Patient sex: F
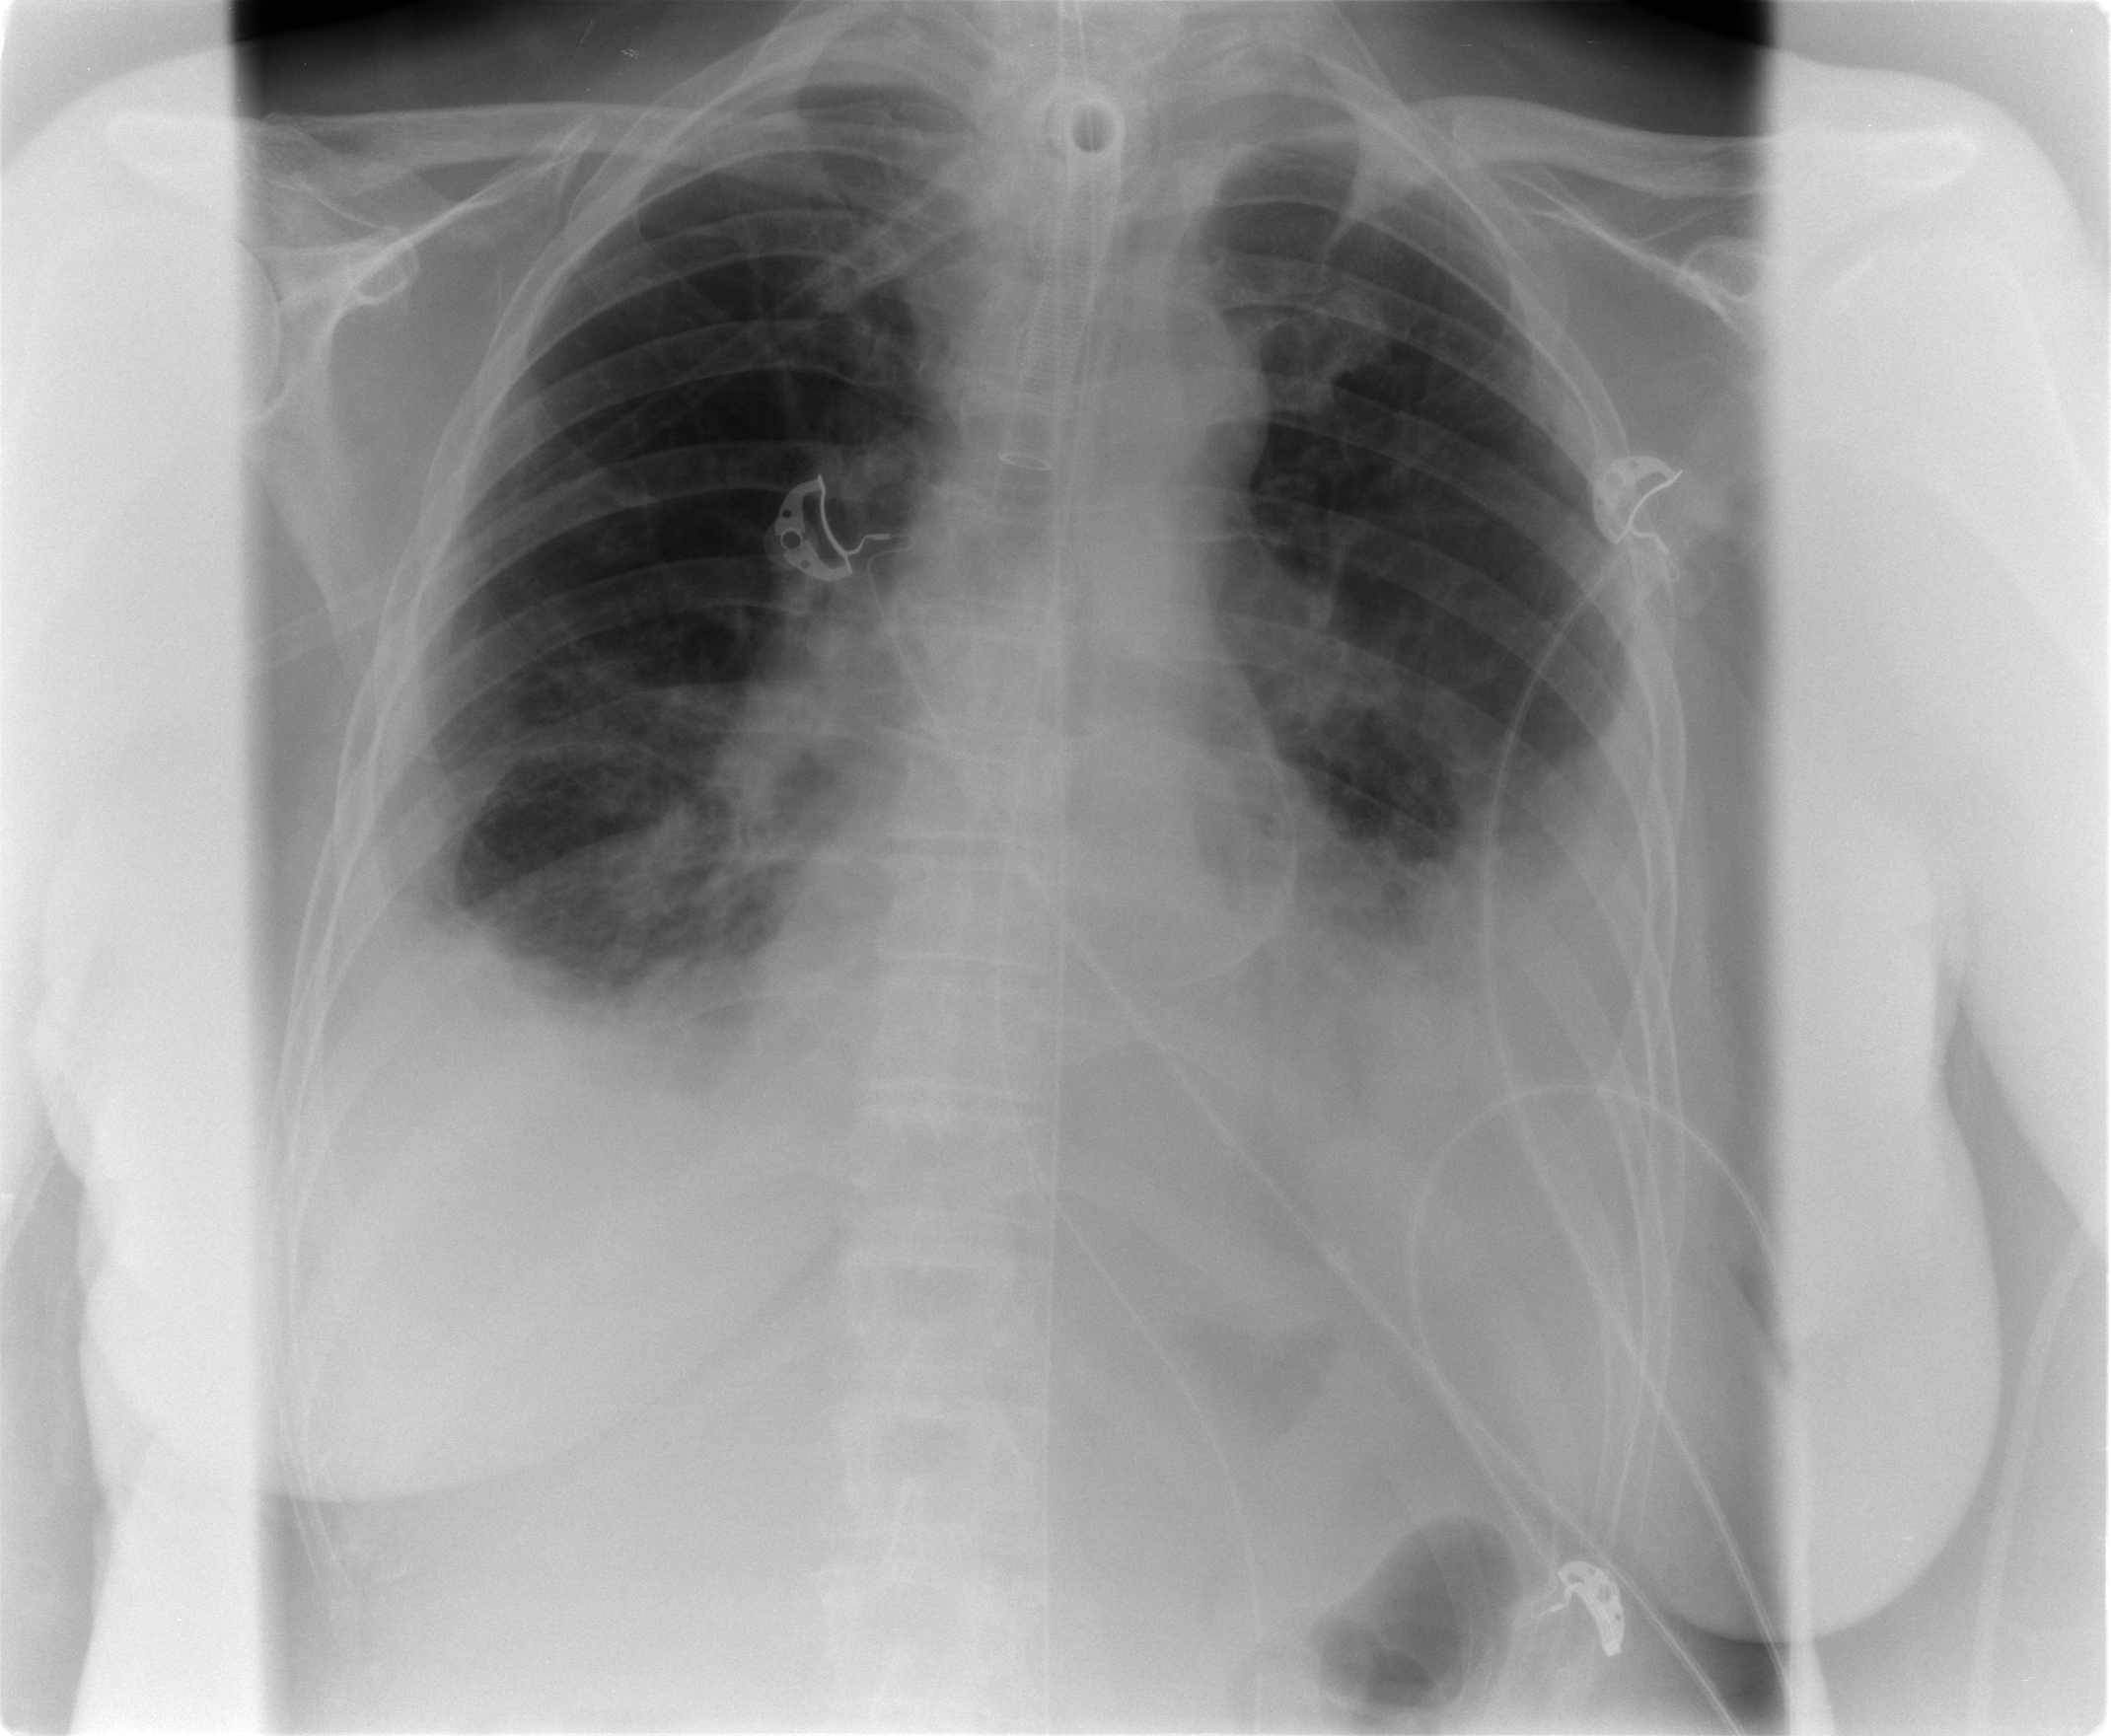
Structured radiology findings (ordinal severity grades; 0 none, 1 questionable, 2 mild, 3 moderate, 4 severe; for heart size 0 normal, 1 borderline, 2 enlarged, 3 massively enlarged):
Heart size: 1
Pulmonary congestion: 2
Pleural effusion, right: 2
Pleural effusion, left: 2
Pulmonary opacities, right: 2
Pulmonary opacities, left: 2
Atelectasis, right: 3
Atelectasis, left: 3